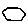
Label: hexagon